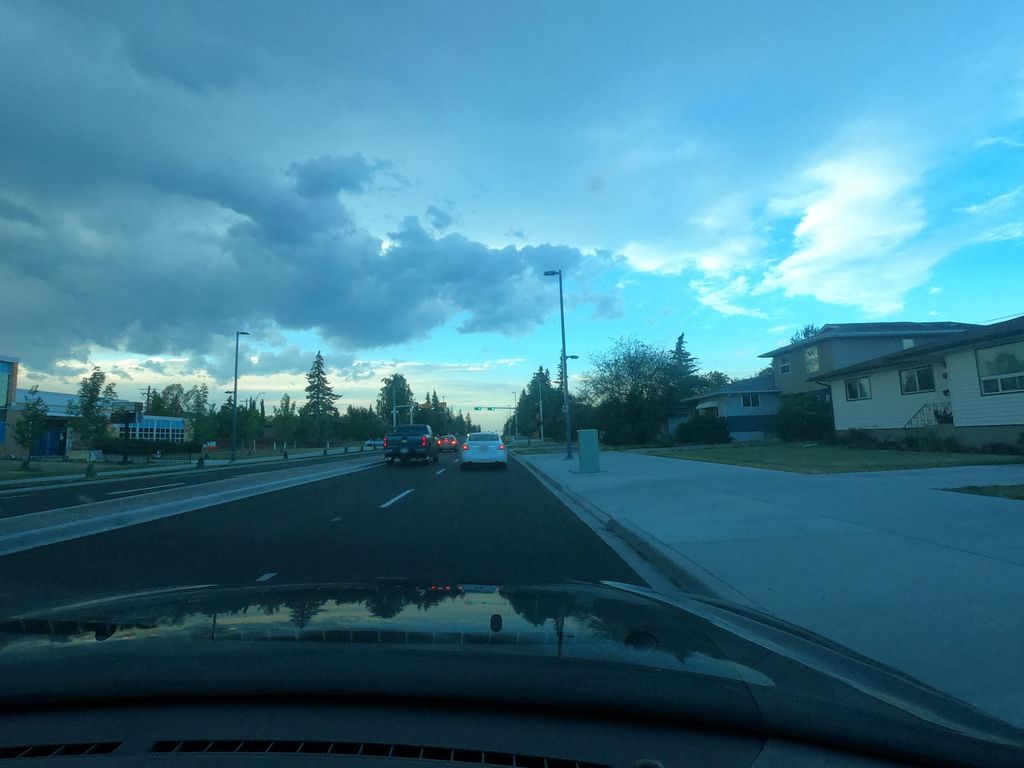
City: calgary